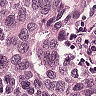
Metastatic tissue present: yes